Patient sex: M
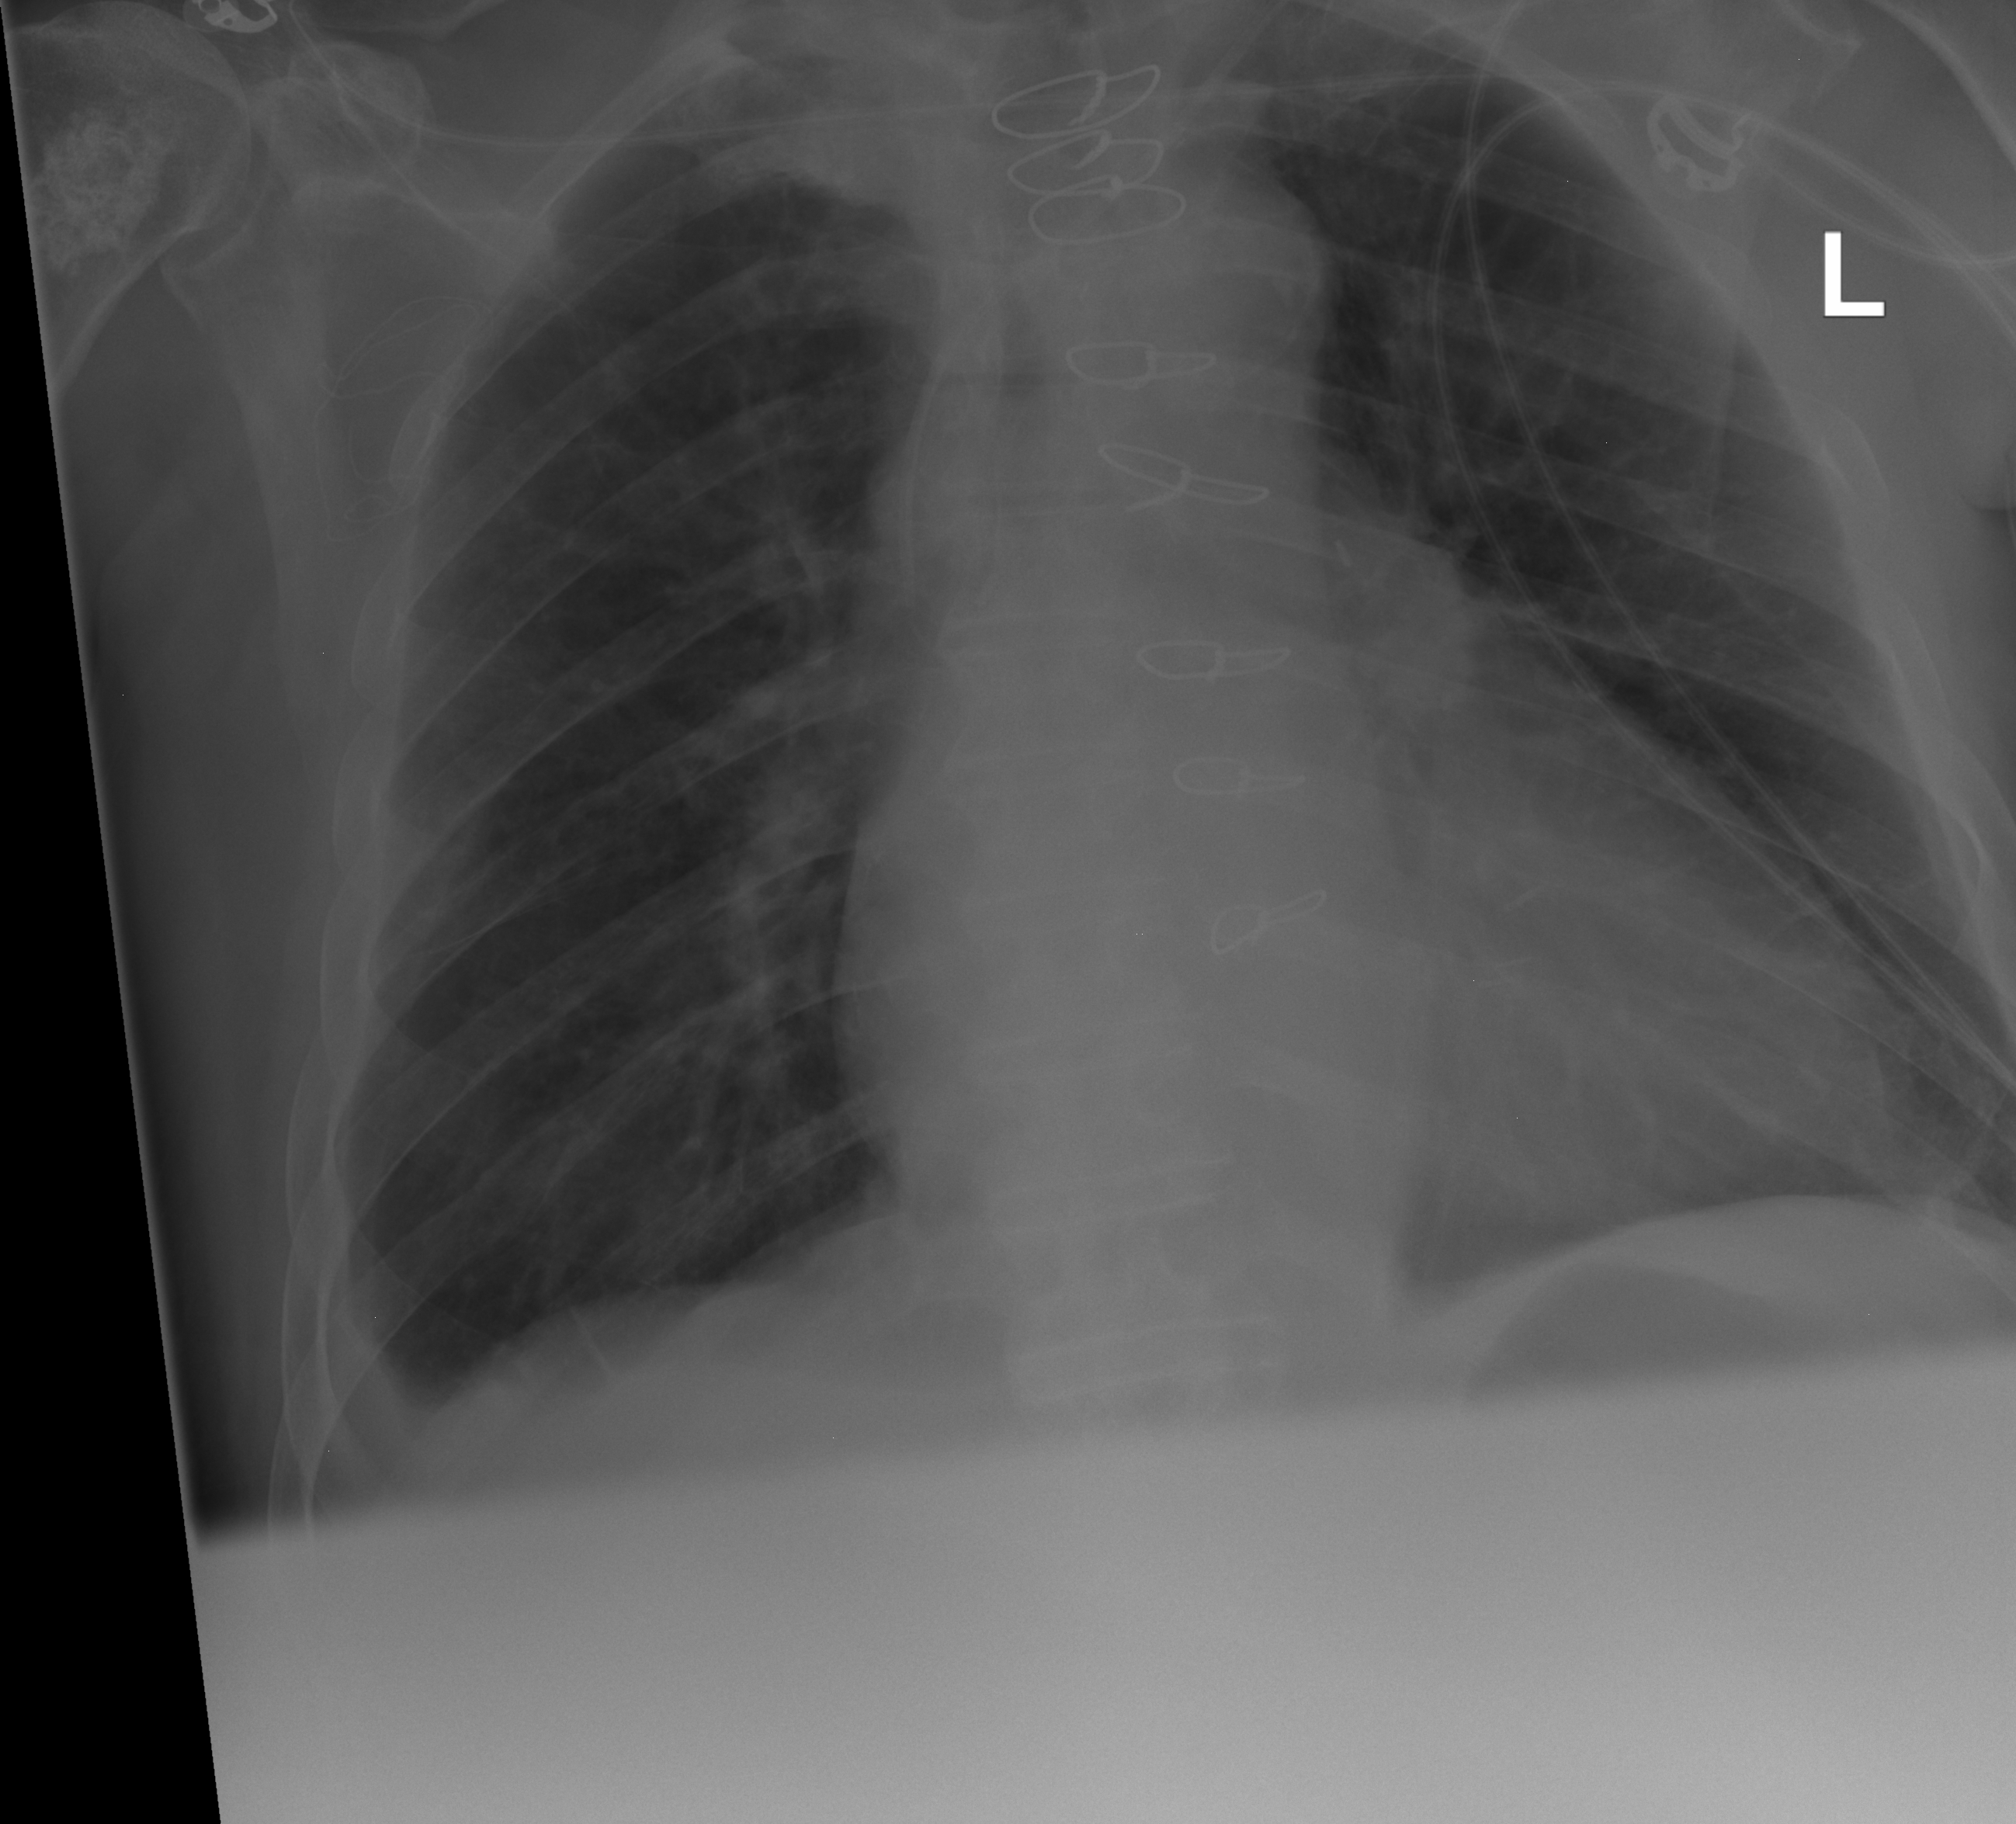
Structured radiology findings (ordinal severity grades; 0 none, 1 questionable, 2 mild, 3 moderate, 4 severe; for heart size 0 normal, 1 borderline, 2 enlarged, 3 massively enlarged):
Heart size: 2
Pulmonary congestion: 0
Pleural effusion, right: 2
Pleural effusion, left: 0
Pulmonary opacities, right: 0
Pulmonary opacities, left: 0
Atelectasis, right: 0
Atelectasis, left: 0